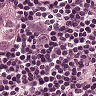
Metastatic tissue present: yes